Question: I have the a problem in ploting the data with ggplot. I couldn't make the data inside each facet to be ordered correctly. my sample data is:
'''
data <- structure(list(Parameter = c("{0.1, 0.7, 0.0, 0.2}", "{0.2, 0.7, 0.0, 0.1}",
"{0.3, 0.7, 0.0, 0.0}", "{0.0, 0.7, 0.0, 0.3}", "{0.0, 0.6, 0.0, 0.4}",
"{0.1, 0.6, 0.0, 0.3}", "{0.2, 0.6, 0.0, 0.2}", "{0.3, 0.6, 0.0, 0.1}",
"{0.4, 0.6, 0.0, 0.0}", "{0.1, 0.3, 0.2, 0.4}", "{0.1, 0.7, 0.0, 0.2}",
"{0.2, 0.7, 0.0, 0.1}", "{0.3, 0.7, 0.0, 0.0}", "{0.0, 0.7, 0.0, 0.3}",
"{0.1, 0.3, 0.2, 0.4}", "{0.1, 0.5, 0.1, 0.3}", "{0.2, 0.5, 0.1, 0.2}",
"{0.3, 0.3, 0.2, 0.2}", "{0.4, 0.3, 0.2, 0.1}", "{0.5, 0.3, 0.2, 0.0}",
"{0.1, 0.6, 0.0, 0.3}", "{0.2, 0.6, 0.0, 0.2}", "{0.4, 0.6, 0.0, 0.0}",
"{0.3, 0.6, 0.0, 0.1}", "{0.0, 0.6, 0.0, 0.4}", "{0.1, 0.7, 0.0, 0.2}",
"{0.2, 0.7, 0.0, 0.1}", "{0.3, 0.7, 0.0, 0.0}", "{0.0, 0.7, 0.0, 0.3}",
"{0.1, 0.4, 0.1, 0.4}"), Map = c(0.<PHONE>, 0.<PHONE>, 0.19581,
0.<PHONE>, 0.<PHONE>, 0.<PHONE>, 0.<PHONE>, 0.<PHONE>, 0.<PHONE>,
0.<PHONE>, 0.20025444, 0.20025444, 0.<PHONE>, 0.<PHONE>, 0.<PHONE>,
0.<PHONE>, 0.<PHONE>, 0.<PHONE>, 0.<PHONE>, 0.<PHONE>, 0.<PHONE>,
0.<PHONE>, 0.<PHONE>, 0.19581, <PHONE>, 0.<PHONE>, 0.<PHONE>,
0.<PHONE>, 0.<PHONE>, 0.<PHONE>), Sigma = c("Sigma = 370",
"Sigma = 370", "Sigma = 370", "Sigma = 370", "Sigma = 370", "Sigma = 370",
"Sigma = 370", "Sigma = 370", "Sigma = 370", "Sigma = 370", "Sigma = 380",
"Sigma = 380", "Sigma = 380", "Sigma = 380", "Sigma = 380", "Sigma = 380",
"Sigma = 380", "Sigma = 380", "Sigma = 380", "Sigma = 380", "Sigma = 390",
"Sigma = 390", "Sigma = 390", "Sigma = 390", "Sigma = 390", "Sigma = 390",
"Sigma = 390", "Sigma = 390", "Sigma = 390", "Sigma = 390")), .Names = c("Parameter",
"Map", "Sigma"), class = "data.frame", row.names = c(NA, -30L
))
data
Parameter Map Sigma
1 {0.1, 0.7, 0.0, 0.2} <PHONE> Sigma = 370
2 {0.2, 0.7, 0.0, 0.1} <PHONE> Sigma = 370
3 {0.3, 0.7, 0.0, 0.0} <PHONE> Sigma = 370
4 {0.0, 0.7, 0.0, 0.3} <PHONE> Sigma = 370
5 {0.0, 0.6, 0.0, 0.4} <PHONE> Sigma = 370
6 {0.1, 0.6, 0.0, 0.3} <PHONE> Sigma = 370
7 {0.2, 0.6, 0.0, 0.2} <PHONE> Sigma = 370
8 {0.3, 0.6, 0.0, 0.1} <PHONE> Sigma = 370
9 {0.4, 0.6, 0.0, 0.0} <PHONE> Sigma = 370
10 {0.1, 0.3, 0.2, 0.4} <PHONE> Sigma = 370
11 {0.1, 0.7, 0.0, 0.2} <PHONE> Sigma = 380
12 {0.2, 0.7, 0.0, 0.1} <PHONE> Sigma = 380
13 {0.3, 0.7, 0.0, 0.0} <PHONE> Sigma = 380
14 {0.0, 0.7, 0.0, 0.3} <PHONE> Sigma = 380
15 {0.1, 0.3, 0.2, 0.4} <PHONE> Sigma = 380
16 {0.1, 0.5, 0.1, 0.3} <PHONE> Sigma = 380
17 {0.2, 0.5, 0.1, 0.2} <PHONE> Sigma = 380
18 {0.3, 0.3, 0.2, 0.2} <PHONE> Sigma = 380
19 {0.4, 0.3, 0.2, 0.1} <PHONE> Sigma = 380
20 {0.5, 0.3, 0.2, 0.0} <PHONE> Sigma = 380
21 {0.1, 0.6, 0.0, 0.3} <PHONE> Sigma = 390
22 {0.2, 0.6, 0.0, 0.2} <PHONE> Sigma = 390
23 {0.4, 0.6, 0.0, 0.0} <PHONE> Sigma = 390
24 {0.3, 0.6, 0.0, 0.1} <PHONE> Sigma = 390
25 {0.0, 0.6, 0.0, 0.4} <PHONE> Sigma = 390
26 {0.1, 0.7, 0.0, 0.2} <PHONE> Sigma = 390
27 {0.2, 0.7, 0.0, 0.1} <PHONE> Sigma = 390
28 {0.3, 0.7, 0.0, 0.0} <PHONE> Sigma = 390
29 {0.0, 0.7, 0.0, 0.3} <PHONE> Sigma = 390
30 {0.1, 0.4, 0.1, 0.4} <PHONE> Sigma = 390
'''
And this is my R code:
'''
ggplot (data, aes(x=Map, y=reorder(Parameter, Map))) +
geom_segment(aes(yend=Parameter), xend=0, colour="grey50") +
geom_point(size=3) + xlab("") + ylab("") +
facet_grid(Sigma ~ ., scales="free_y", space="free_y")+
theme(axis.text.x=element_text(angle = -70, hjust = 0))+
scale_x_continuous(breaks =Br,expand = waiver())
'''
the gives me the following plot:

as you can see inside each facet the data is not ordered in the right way. Any help is very much appreciated.
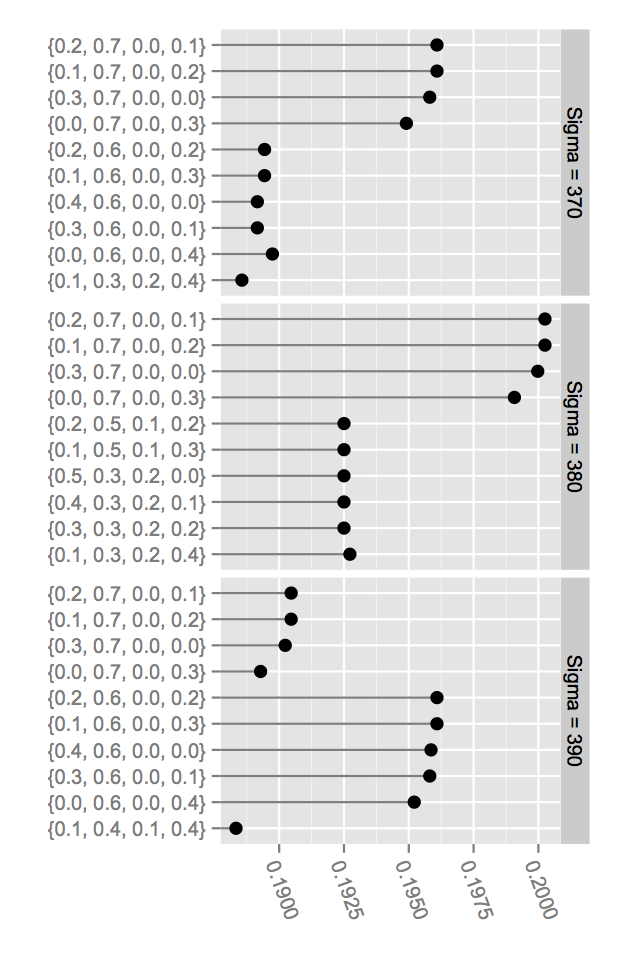
Answer: A not so elegant way could be
'''
library(ggplot2)
library(grid)
library(gridExtra)
Br <- seq(0.19, 0.20, by = 0.0025)
df1 <- split(data, data$Sigma)
df2 <- lapply(df1, function(x) x[order(x$Map), ])
grphs <- lapply(df2, function(dfx){
ggplot (dfx, aes(x=Map, y=reorder(Parameter, Map))) +
geom_segment(aes(yend = Parameter), xend =0, colour = "grey50") +
geom_point(size = 3) + xlab("") +
ylab("") +
facet_grid(Sigma ~ ., scales="free_y", space="free_y") +
theme(axis.text.x=element_text(angle = -70, hjust = 0)) +
scale_x_continuous(breaks = Br, expand = waiver(),
limits=c(0.1880, 0.2005))
}
)
grid.arrange(grphs[[1]], grphs[[2]], grphs[[3]], ncol = 1)
'''